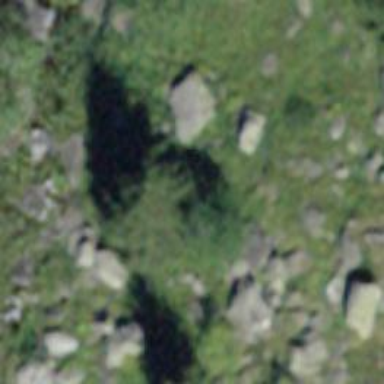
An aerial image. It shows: Needle-leaved tree in natural setting.